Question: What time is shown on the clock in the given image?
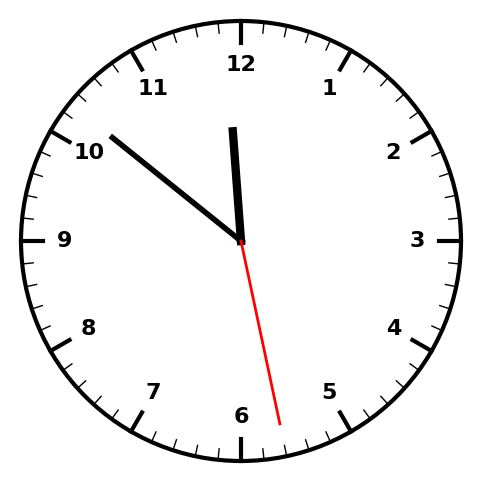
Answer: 11:51:28